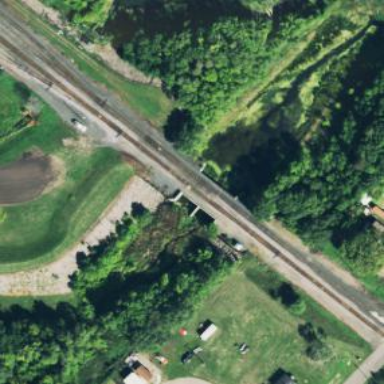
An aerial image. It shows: Bridge over single railway track.